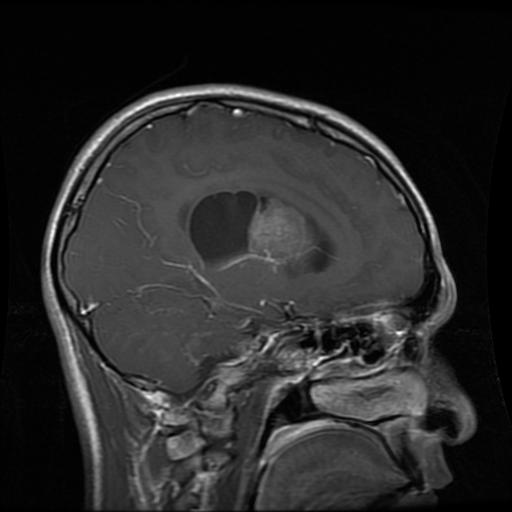
Label: glioma